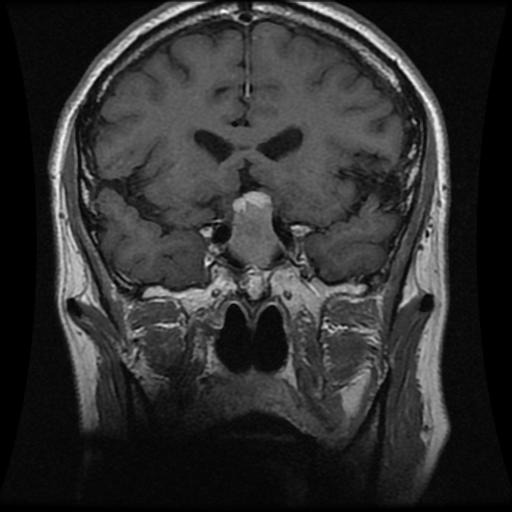
Label: pituitary